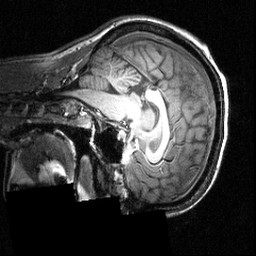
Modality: T1w
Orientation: sagittal
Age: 26
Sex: female
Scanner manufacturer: siemens
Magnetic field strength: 3.951 T
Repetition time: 1.5 s
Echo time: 0.00335 s